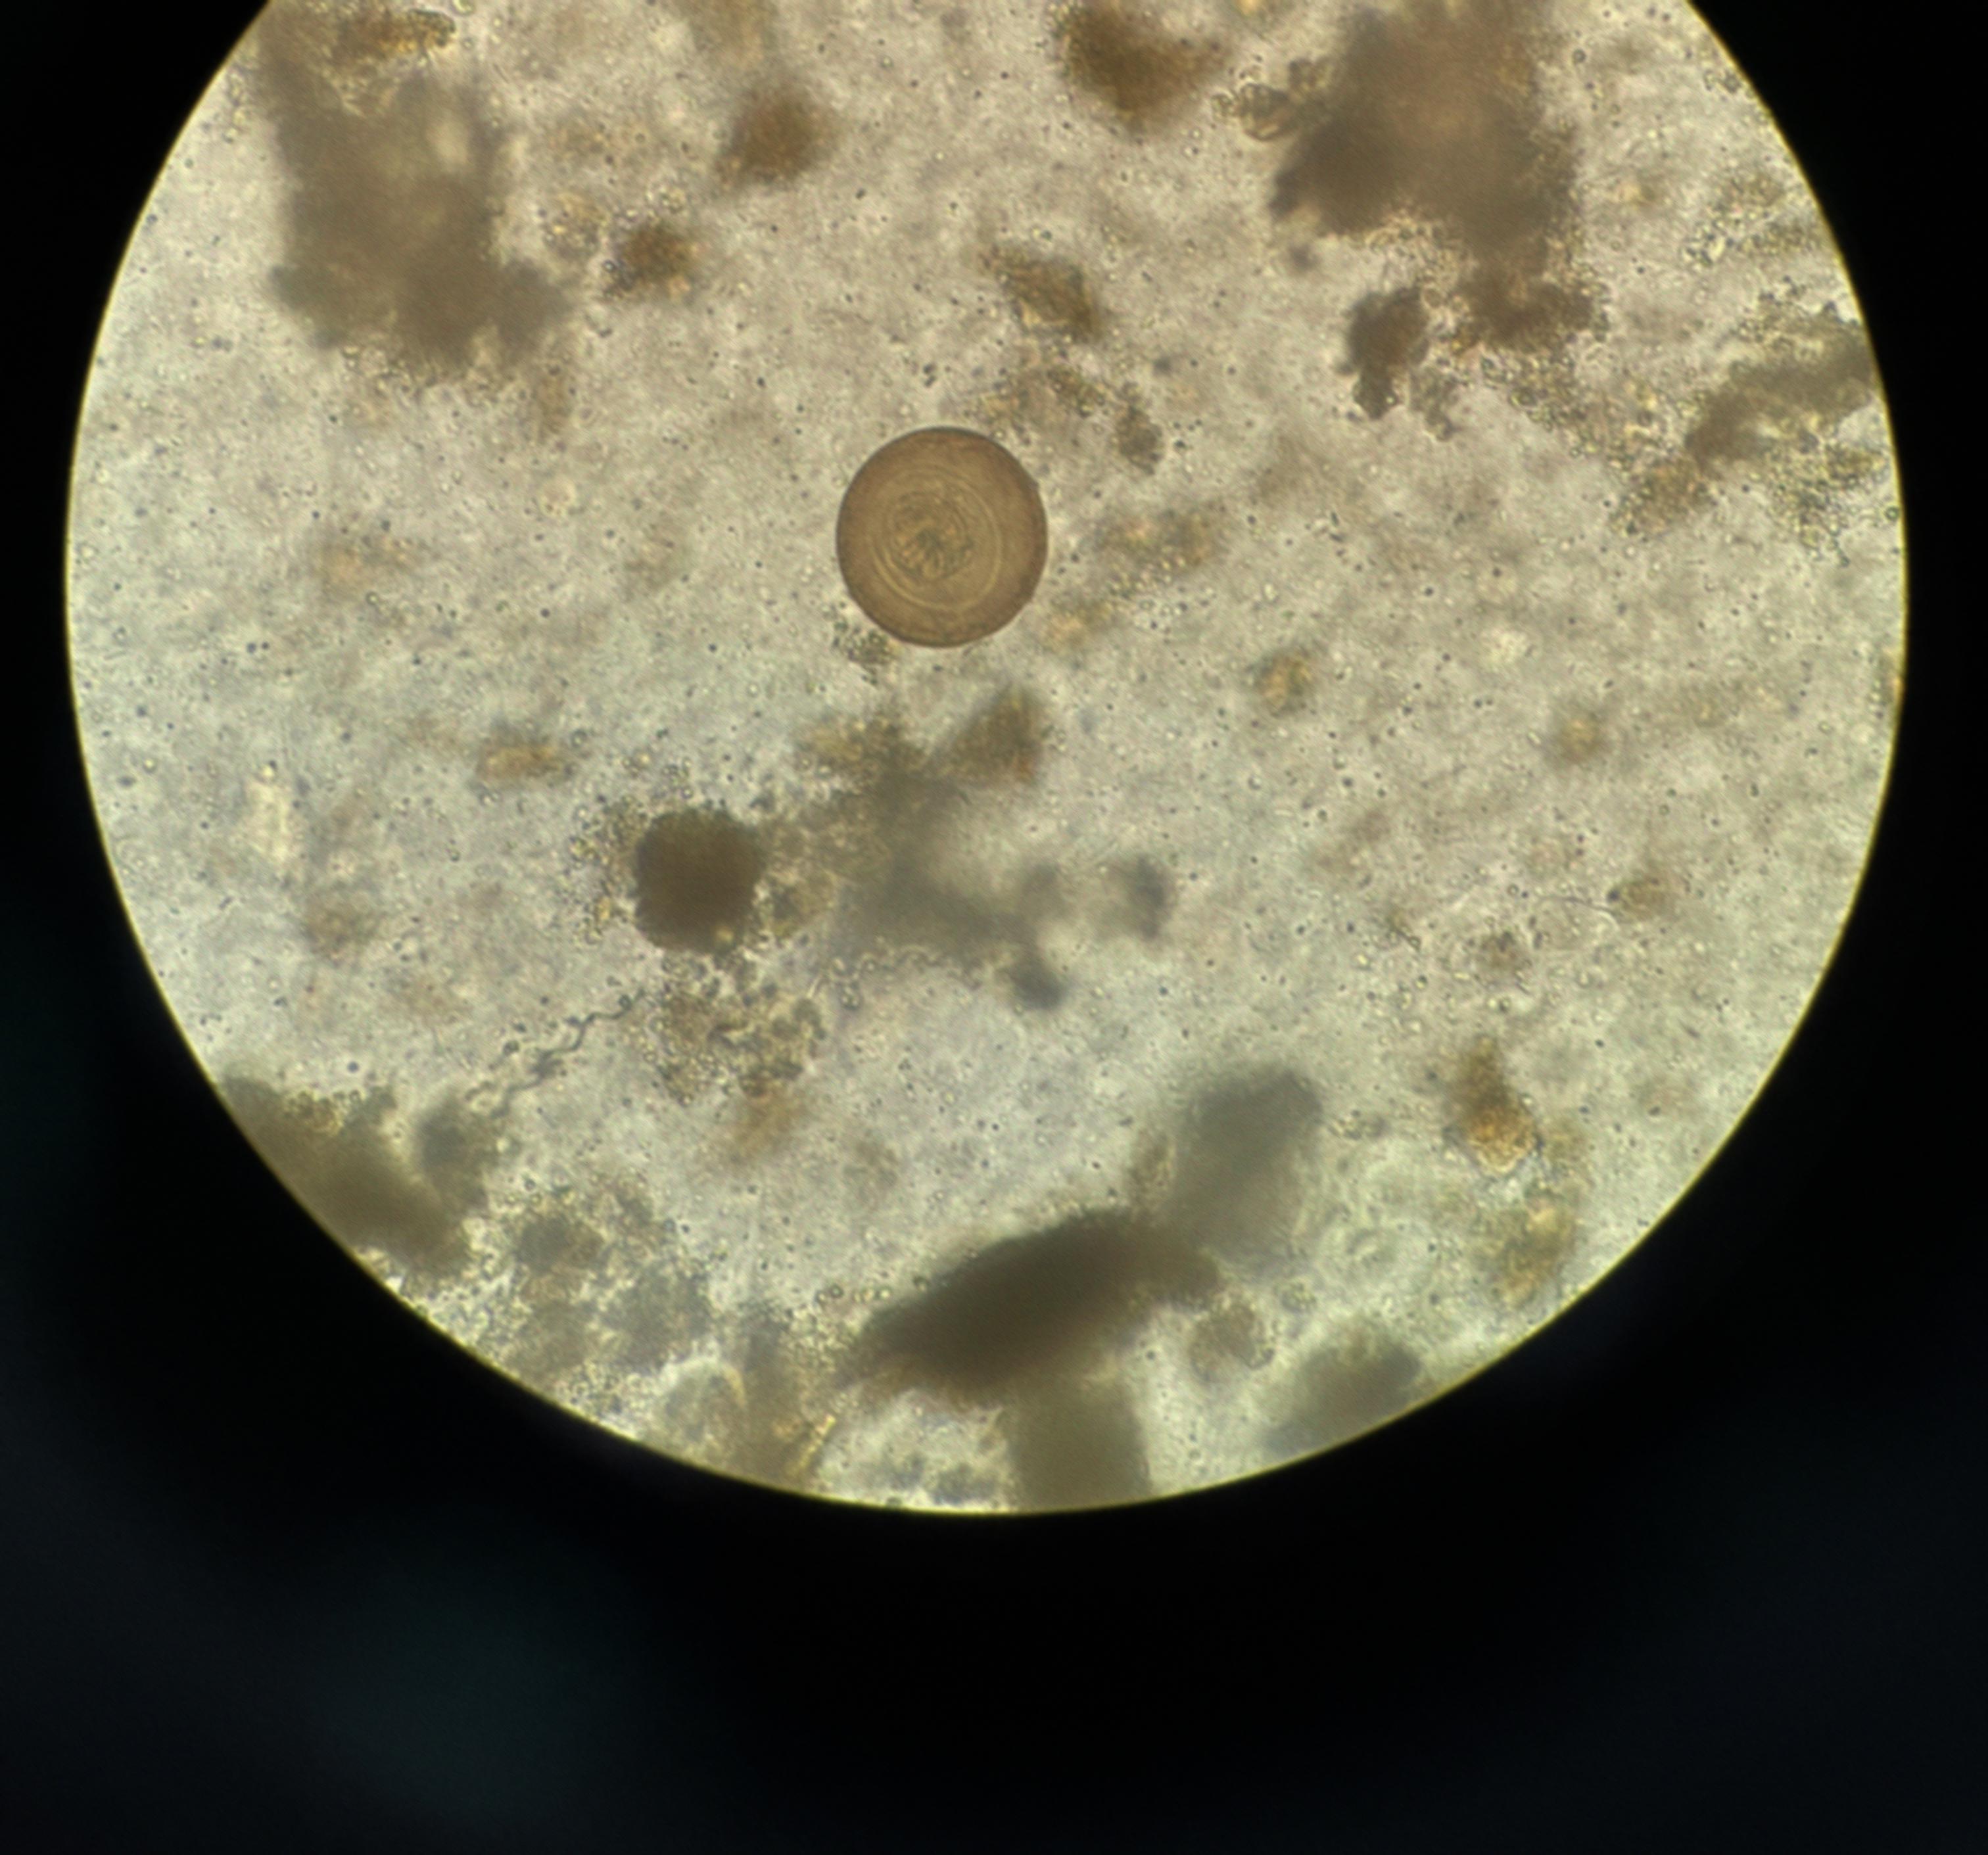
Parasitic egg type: Hymenolepis diminuta